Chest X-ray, AP view. Patient: 65 years old, sex M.
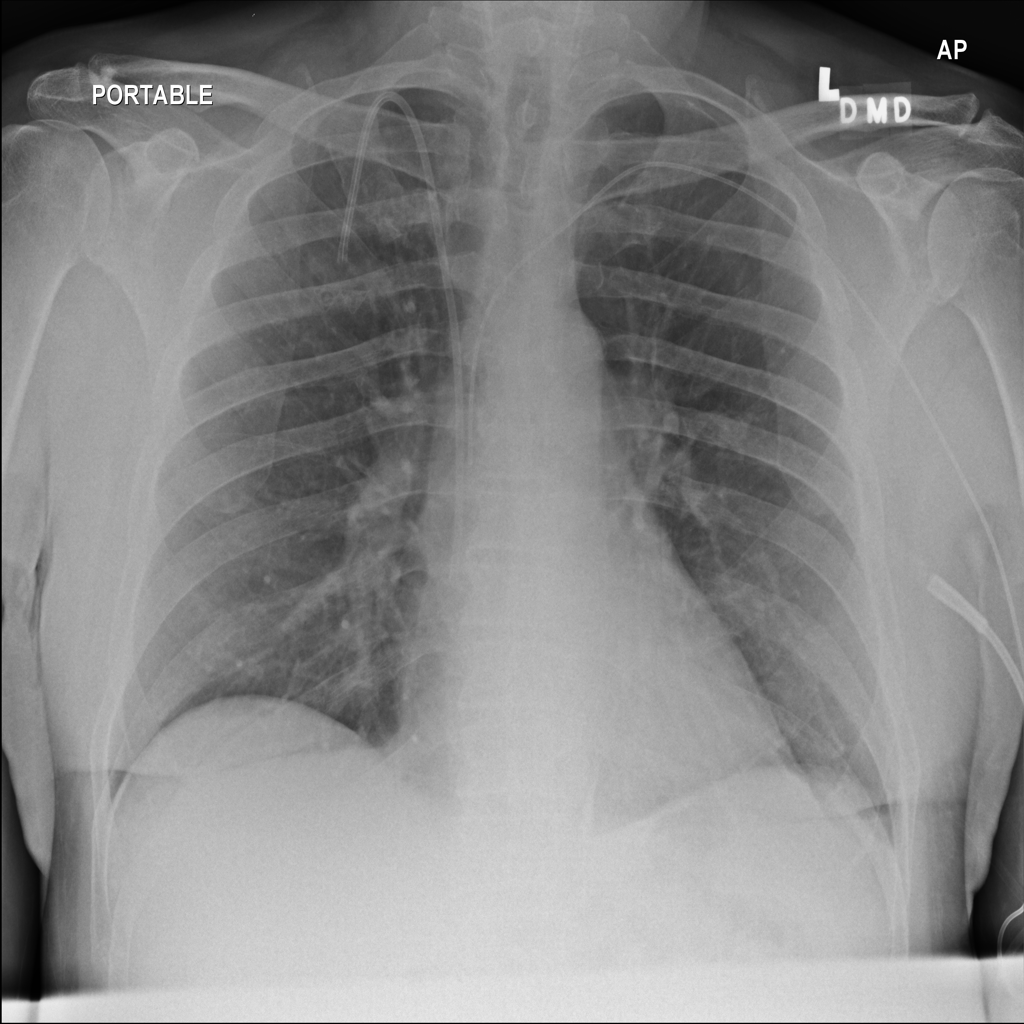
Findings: No Finding